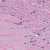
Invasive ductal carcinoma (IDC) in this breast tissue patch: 1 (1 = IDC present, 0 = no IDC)